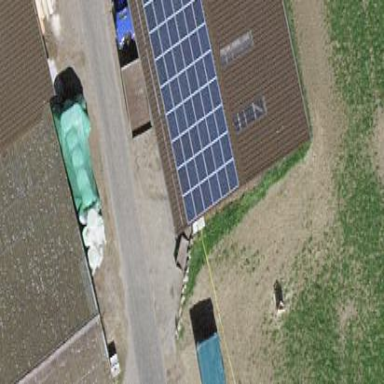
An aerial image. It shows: Solar photovoltaic panel generator.